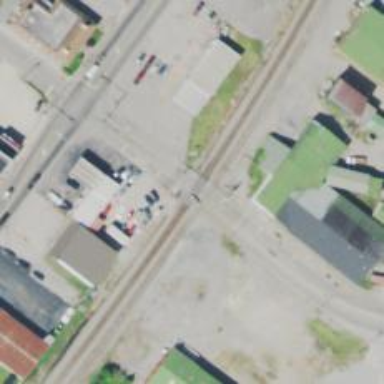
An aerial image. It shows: Level crossing along the railway.